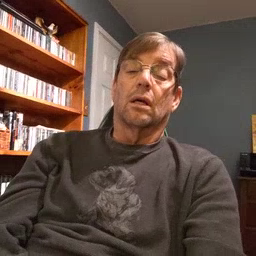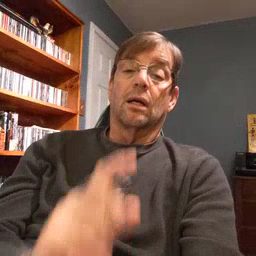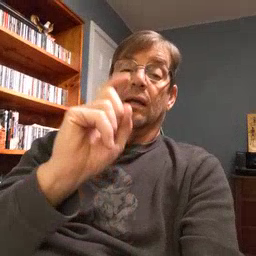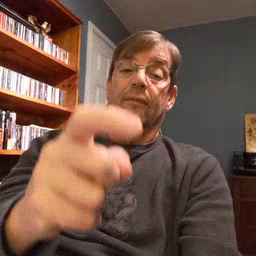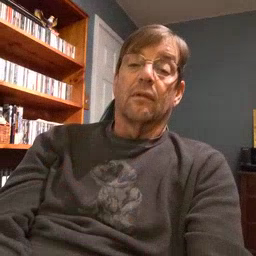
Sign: gift